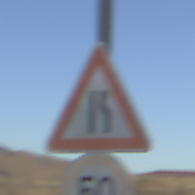
Verkehrszeichen: EinseitigVerengteFahrbahnRechts
Zusatzzeichen unten: Geschwindigkeit50
Umgebung: Outdoor, Nature
Tageszeit: SunriseSunset
Wetter: Clear
Licht: Natural
Jahreszeit: NotSpecified
Kontrast: HighContrast